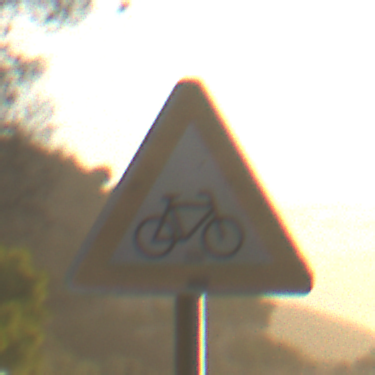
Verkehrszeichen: RadverkehrLinks
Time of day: SunriseSunset
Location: Outdoor (Nature)
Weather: PartlyCloudy
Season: NotSpecified
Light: Natural